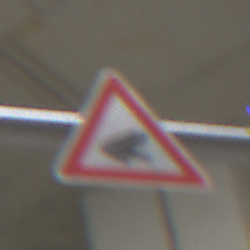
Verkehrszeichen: AmphibienwanderungLinks
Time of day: Midday
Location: Roofed (Urban)
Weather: Overcast
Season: NotSpecified
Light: Artificial